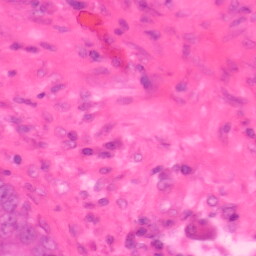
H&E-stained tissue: Colon